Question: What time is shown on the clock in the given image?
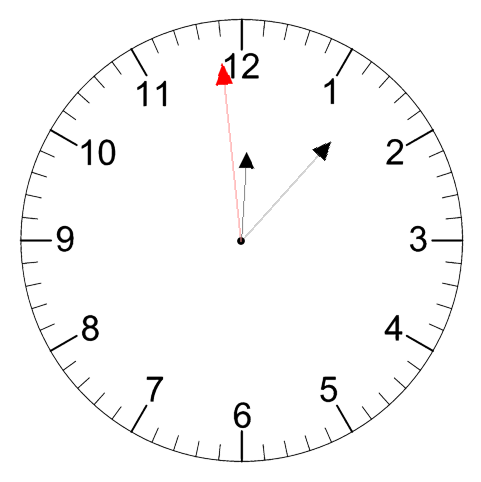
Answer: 12:06:59